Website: home-depot
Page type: customer-info-address
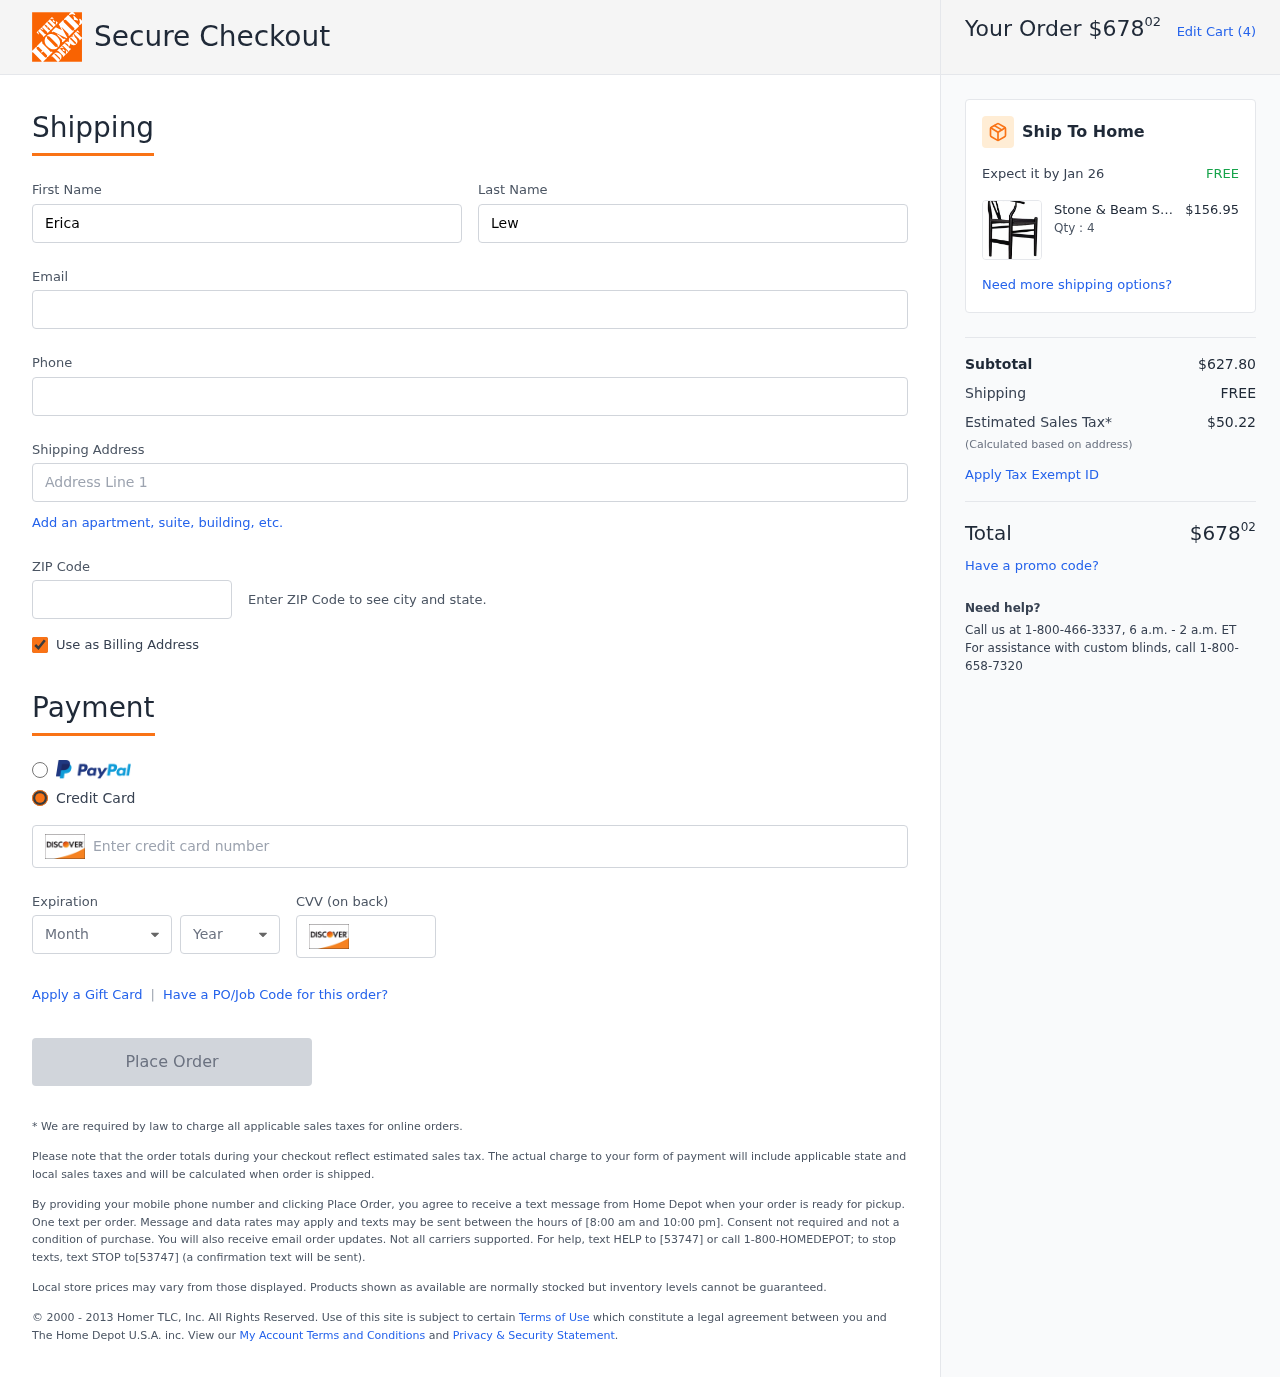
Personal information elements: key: PII_CARD_CVV
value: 256
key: PII_CARD_EXPIRY_MONTH
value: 04
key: PII_CARD_EXPIRY_YEAR
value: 26
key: PII_CARD_NUMBER
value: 6550 4269 9877 8664
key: PII_EMAIL
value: erica_lewis@yahoo.com
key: PII_FIRSTNAME
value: Erica
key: PII_LASTNAME
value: Lewis
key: PII_PHONE
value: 9502065269
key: PII_POSTCODE
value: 41942
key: PII_STREET
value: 022 Pennington Creek Suite 296
Product elements: key: PRODUCT1_BRAND
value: Stone & Beam
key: PRODUCT1_NAME
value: Stone & Beam Classic Wishbone Dining Chair, 22.4"W, Black / Black
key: PRODUCT1_NAME
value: Stone & Beam Classic...
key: PRODUCT1_PRICE
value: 156.95
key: PRODUCT1_QUANTITY
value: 4
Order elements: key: ORDER_TOTAL
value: $67802
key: ORDER_NUM_ITEMS
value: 4
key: ORDER_DELIVERY_DATE
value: Jan 26
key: ORDER_SUBTOTAL
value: $627.80
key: ORDER_SHIPPING_COST
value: FREE
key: ORDER_TAX
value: $50.22